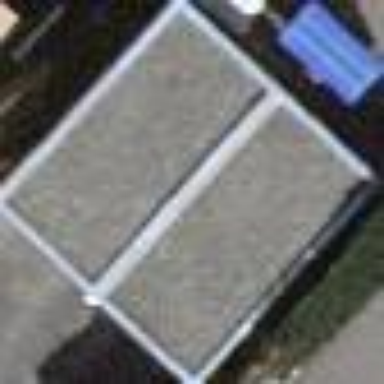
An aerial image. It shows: Garage.